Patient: sex M, age 57
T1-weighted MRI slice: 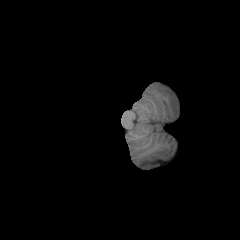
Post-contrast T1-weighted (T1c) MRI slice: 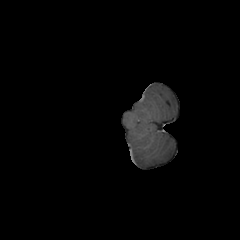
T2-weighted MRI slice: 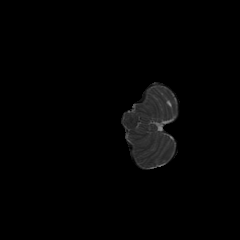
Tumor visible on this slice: no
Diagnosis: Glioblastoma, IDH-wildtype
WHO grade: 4